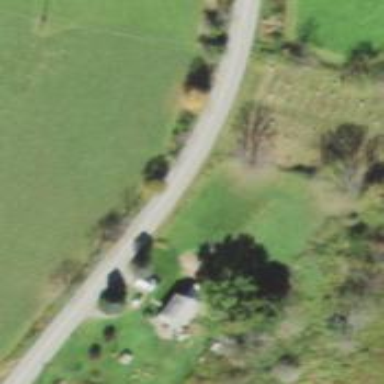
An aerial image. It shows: Cemetery.